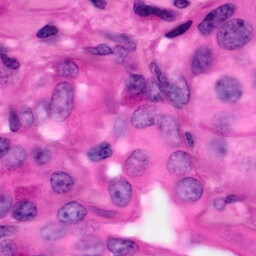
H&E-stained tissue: Pancreatic